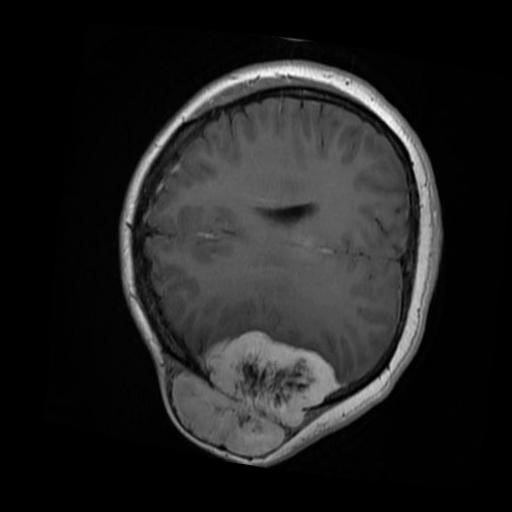
Label: brain_menin